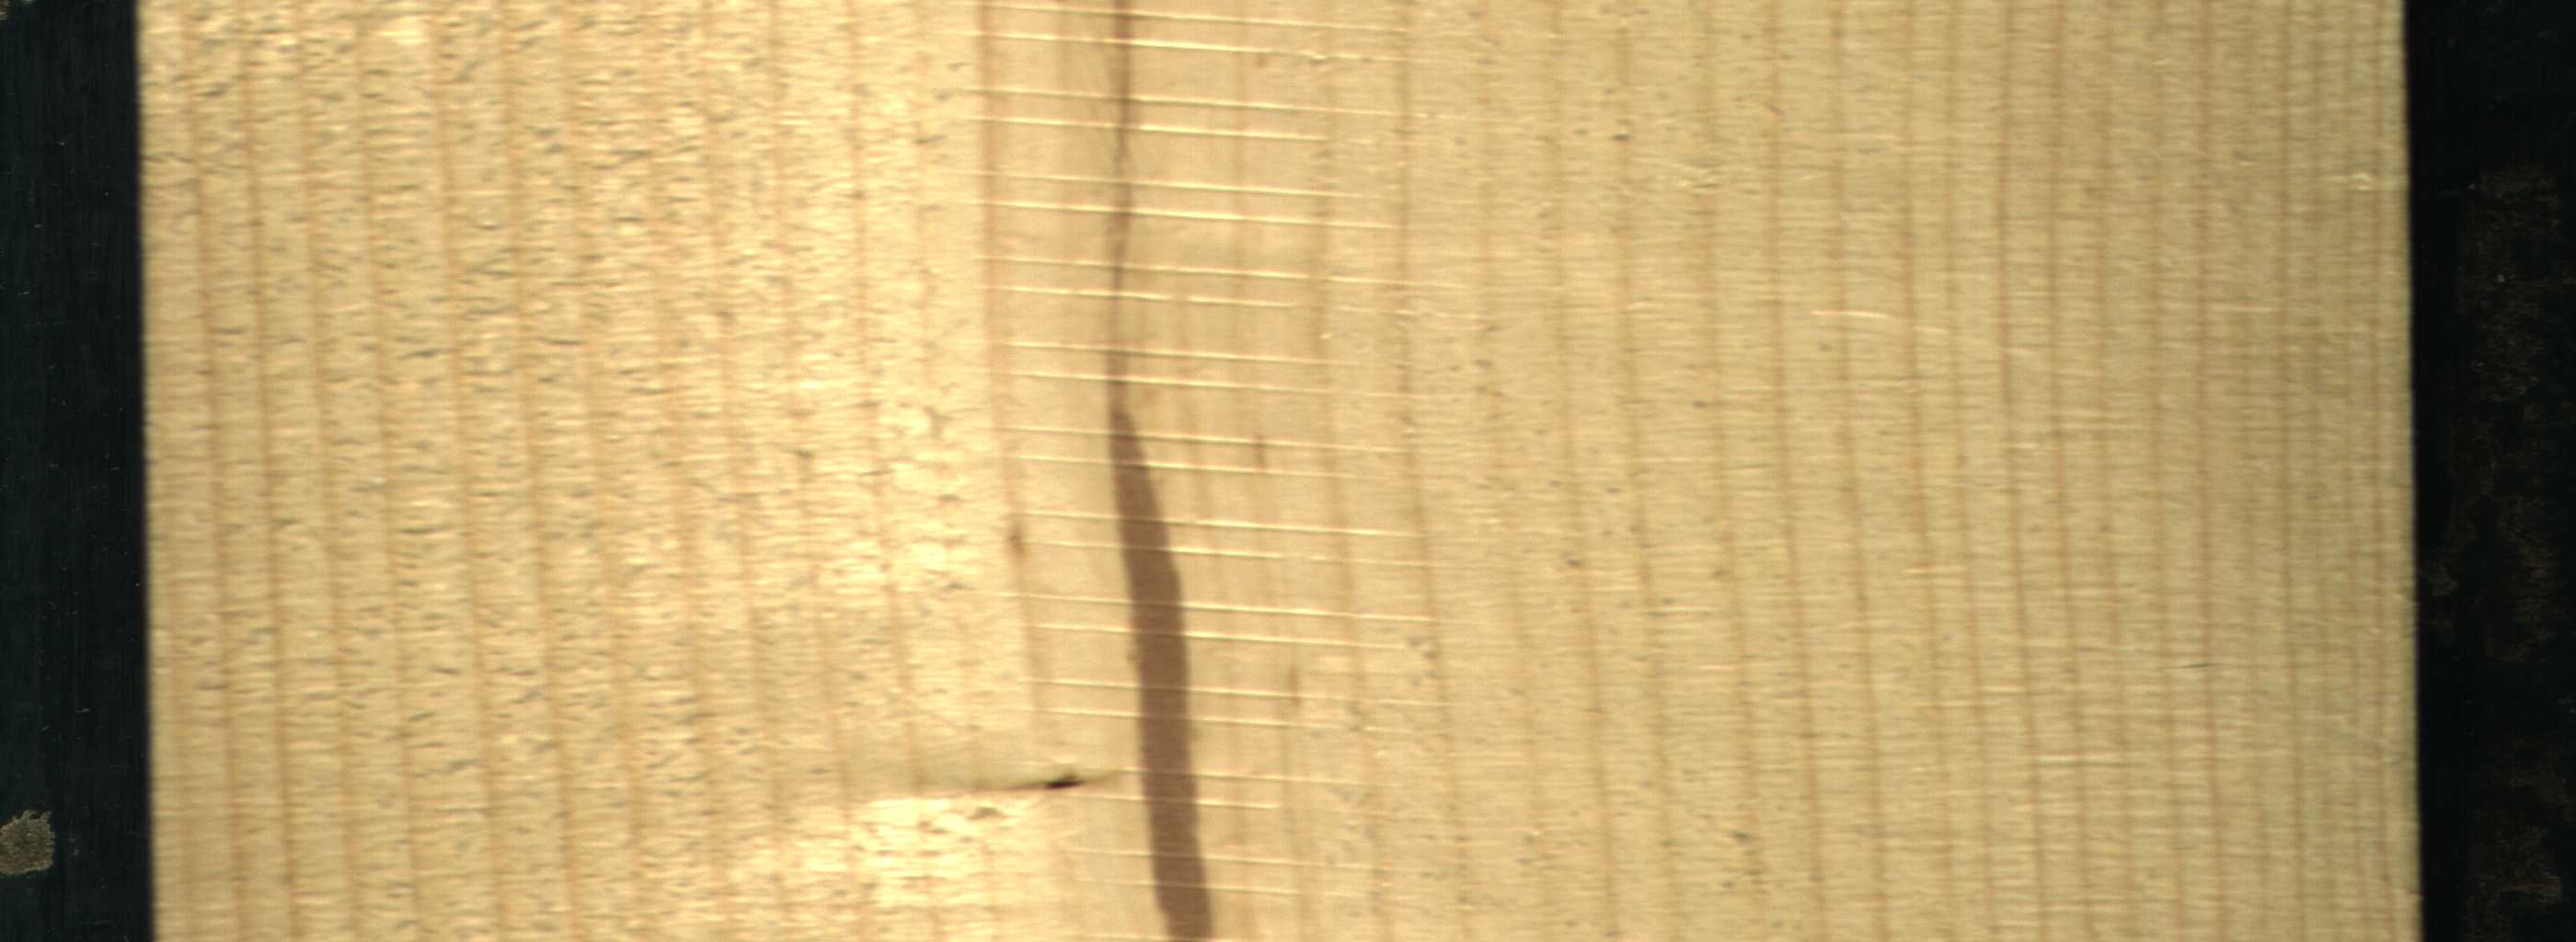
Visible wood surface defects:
Marrow
Dead_Knot